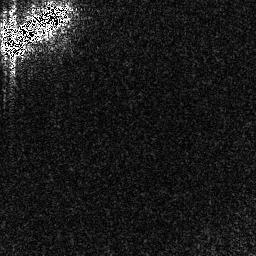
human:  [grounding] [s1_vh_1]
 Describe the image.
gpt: In the satellite image, there is  <ref>1 large ship </ref> <box>[[0, 0, 28, 22, 0]]</box> located at top left.